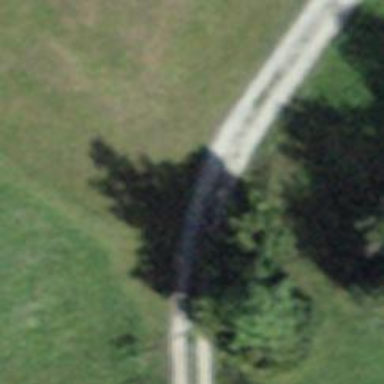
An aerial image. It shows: Gravel track road.